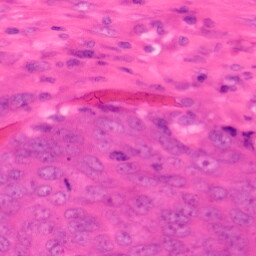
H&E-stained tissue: Colon